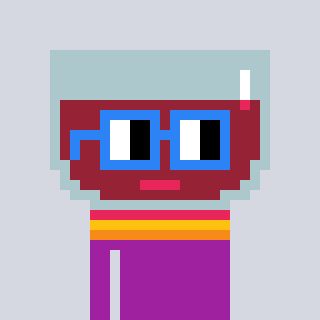
a pixel art character with square blue glasses, a wine-shaped head and a magenta-colored body on a cool background